Question: I'm creating a database (MySQL) which will store information on Magic: The Gathering cards.
At the moment, I have the card 'names' as 'unique', however I've realized just now that this is an issue with many cards being available across multiple editions, example:

I am also storing the edition that the card belongs to (as an ID that links to an 'editions' table).
Is it possible to define the of the two columns 'name' and 'edition' unique rather than just 'name', so that I don't have issues when trying to insert both the above cards?
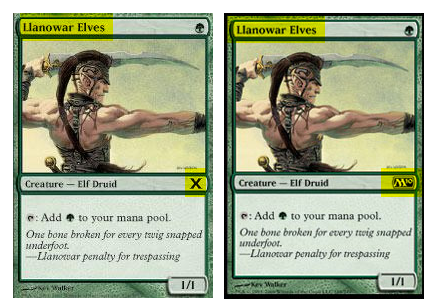
Answer: Yes, you can create compound unique indexes:
'''
UNIQUE KEY 'names_editions' ('name','edition')
'''